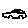
Label: car